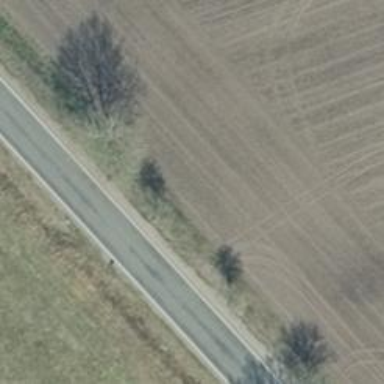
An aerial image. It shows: Avenue lined with broadleaved deciduous trees.